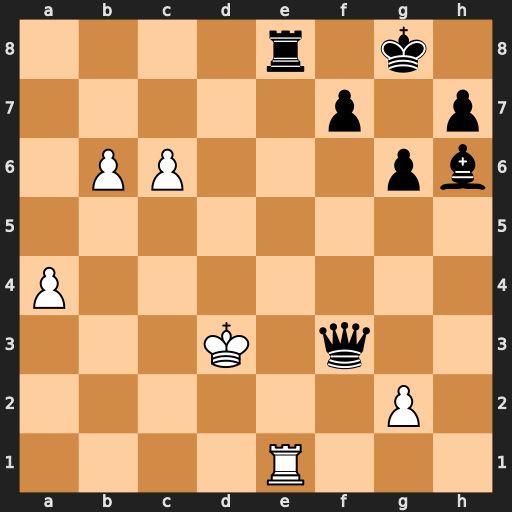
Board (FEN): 4r1k1/5p1p/1PP3pb/8/P7/3K1q2/6P1/4R3
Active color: w
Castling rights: -
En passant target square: -
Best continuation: gxf3 Rxe1 c7